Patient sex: F
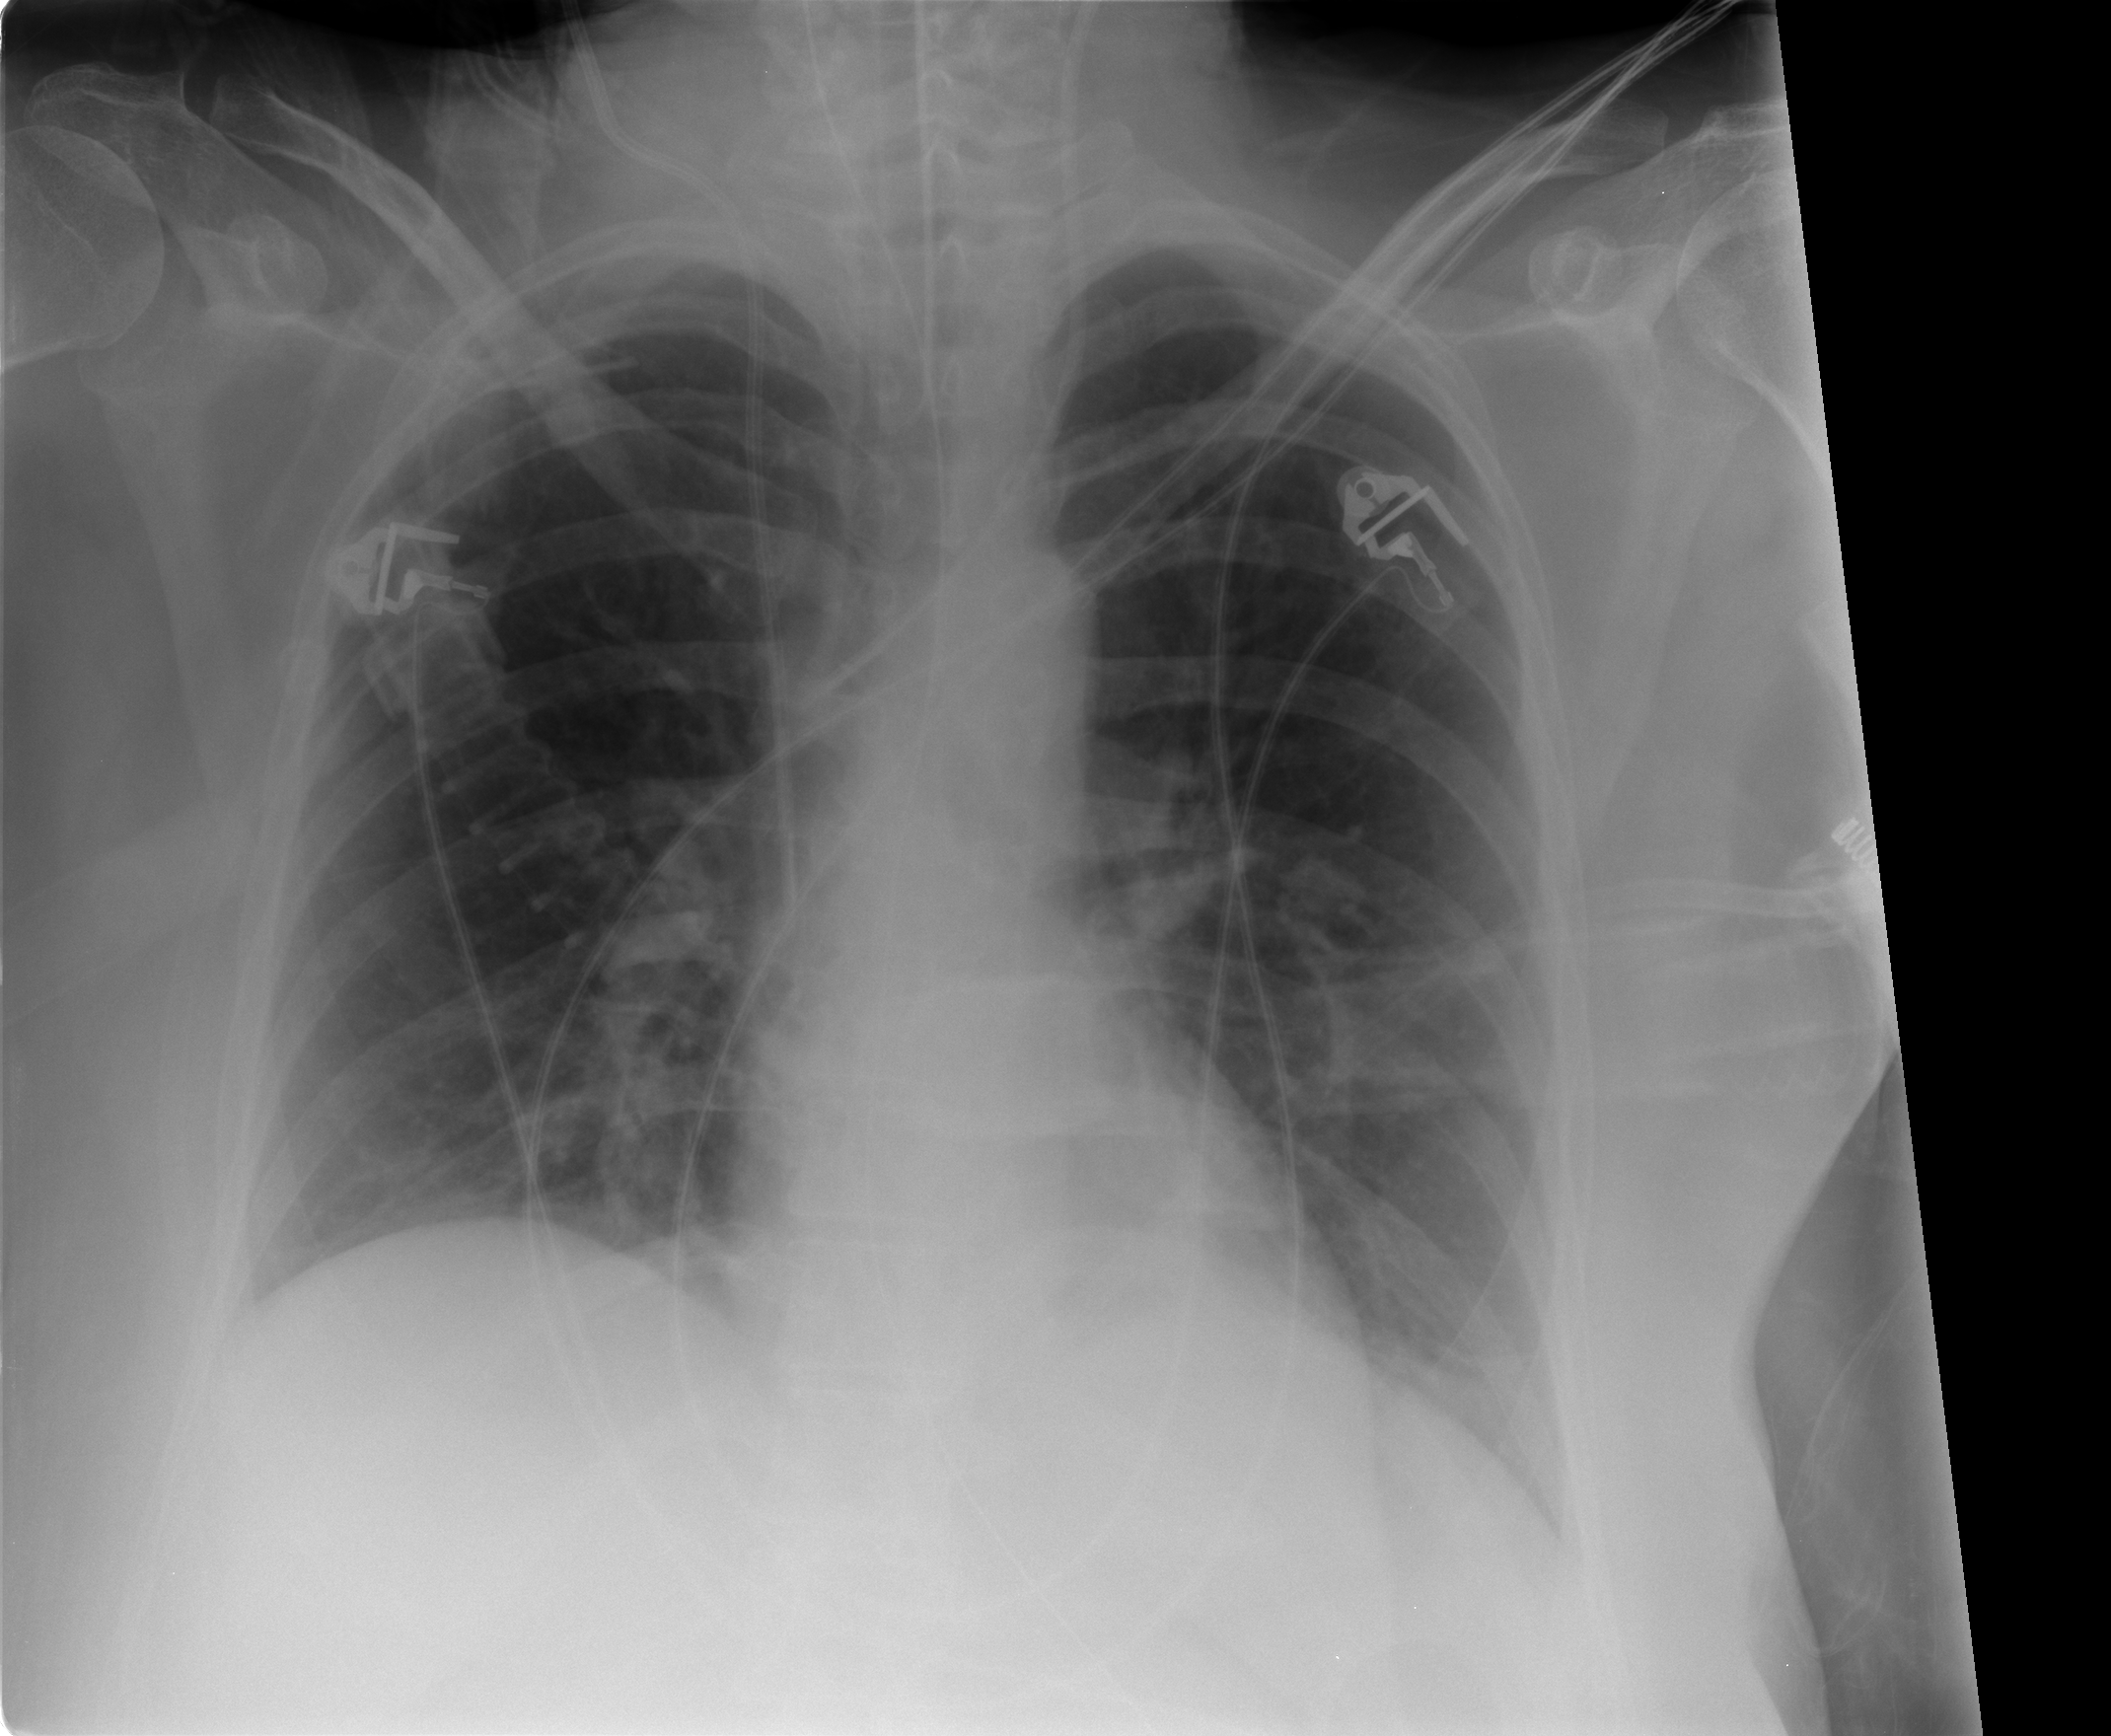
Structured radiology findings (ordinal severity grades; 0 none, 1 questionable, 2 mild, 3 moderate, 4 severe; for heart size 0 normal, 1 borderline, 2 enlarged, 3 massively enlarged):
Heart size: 0
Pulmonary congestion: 0
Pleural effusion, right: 0
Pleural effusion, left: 0
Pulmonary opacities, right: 0
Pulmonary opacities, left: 0
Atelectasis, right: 2
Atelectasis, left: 2